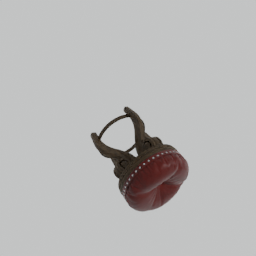
Label: furniture